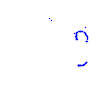
Particle: proton